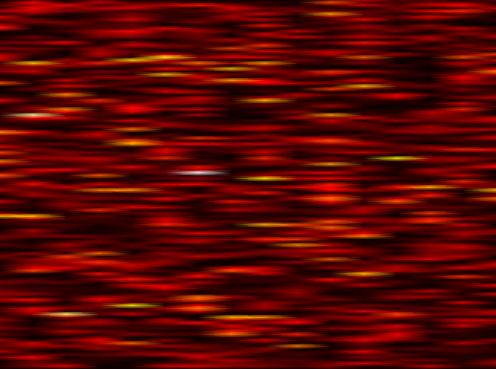
Label: FBMC